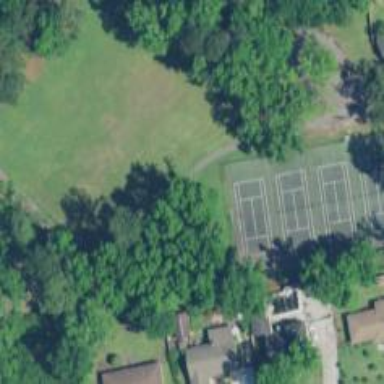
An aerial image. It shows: Asphalt tennis court on pitch.